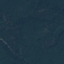
Land use / land cover: Forest